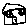
Label: house